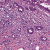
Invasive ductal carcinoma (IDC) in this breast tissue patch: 1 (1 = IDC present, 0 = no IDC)